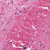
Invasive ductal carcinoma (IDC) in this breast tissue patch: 0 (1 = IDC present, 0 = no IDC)